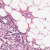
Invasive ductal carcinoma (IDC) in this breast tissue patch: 0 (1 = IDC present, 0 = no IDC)